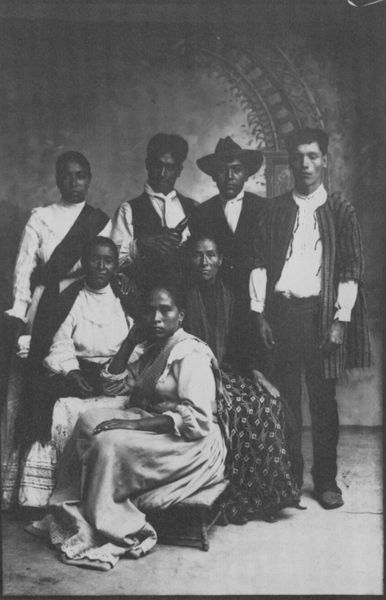
Titel: Porträt
Künstler: Romualdo García
Standort: Guanajuato
Institution: Museo Regional de Antropologia e Historia
Schlagwörter: gruppe, mann, schatten, weiß, frauen, menschen, sitzen, frau, grau, haar, hintergrund, hut, hüte, kleid, kleider, köpfe, licht, männer, raum, schwarz, stuhl, hochformat, muster, rock, anzug, flasche, hemd, hose, jacke, arm, blicke, halten, kragen, stehen, bild, gruppenportrait, innenraum, instrument, portrait, spiegel, gewand, reich, sitzend, stehend, adel, familie, kaufmann, gitarre, borte, schärpe, spanien, farbig, bogen, röcke, hosen, blusen, hemden, pause, saal, schemel, einfach, sitzende, musikinstrument, sitzt, maler, weste, foto, fotografie, neger, schwarze, torbogen, porträts, schwarz-weiss, jacken, scherpe, tracht, afrikaner, menschengruppe, fotographie, objekt, sklaven, marokko, schärpen, männr, südländisch, mexiko, kolonial, indianer, folklore, graz, südamerika, inder, indios, bänkchen, peru, südamerikaner, kollegen, afroamerikaner, mexikaner, übersee, in südamerika, traditionelle kleidung, porträtt, 1900, 1860, sizt, alltg, inios, sitzten+, stizt, hispanic